Field crop: tomato
Growth stage: 2
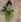
Species: solanum